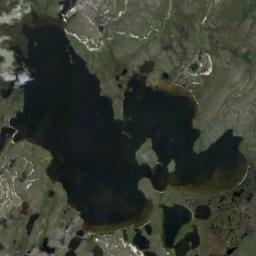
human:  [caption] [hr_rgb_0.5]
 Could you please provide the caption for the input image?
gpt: There are green Spaces and paths beside the lake in the picture .

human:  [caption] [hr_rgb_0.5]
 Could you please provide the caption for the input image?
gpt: There are many lakes of different shapes and sizes .

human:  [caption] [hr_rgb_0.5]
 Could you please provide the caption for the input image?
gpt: An irregularly shaped blue lake surrounded by khaki rocks .

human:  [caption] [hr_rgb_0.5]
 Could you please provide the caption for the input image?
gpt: Some lakes of different sizes lie on a flat ground covered with vegetation and the water is dark blue .

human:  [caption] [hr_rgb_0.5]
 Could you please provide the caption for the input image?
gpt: There are green meadows and rivers around the lakes .